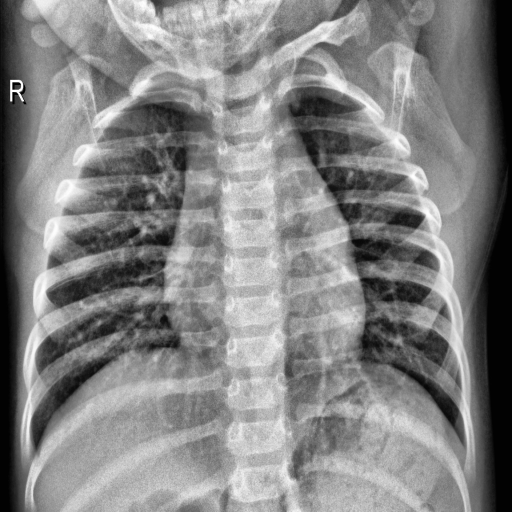
Finding: NORMAL